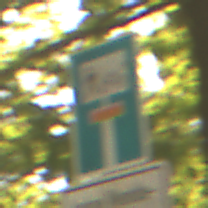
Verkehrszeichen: SackgasseRadverkehrFussgaengerDurchlaessig
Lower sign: HinweisGeaenderteVorfahrtVerkehrsfuehrungVerkehrsregelung3
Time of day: Midday
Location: Outdoor (Nature)
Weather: PartlyCloudy
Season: NotSpecified
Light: Natural